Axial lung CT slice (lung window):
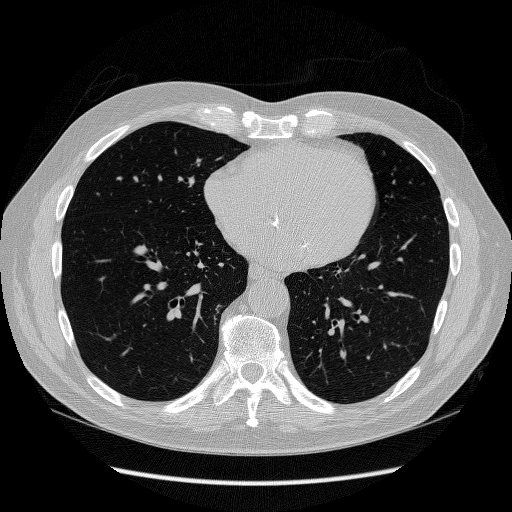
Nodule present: no